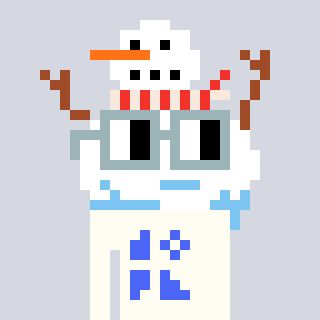
a pixel art character with square dark gray glasses, a snowman-shaped head and a grayscale-colored body on a cool background